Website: macys
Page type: billing-address
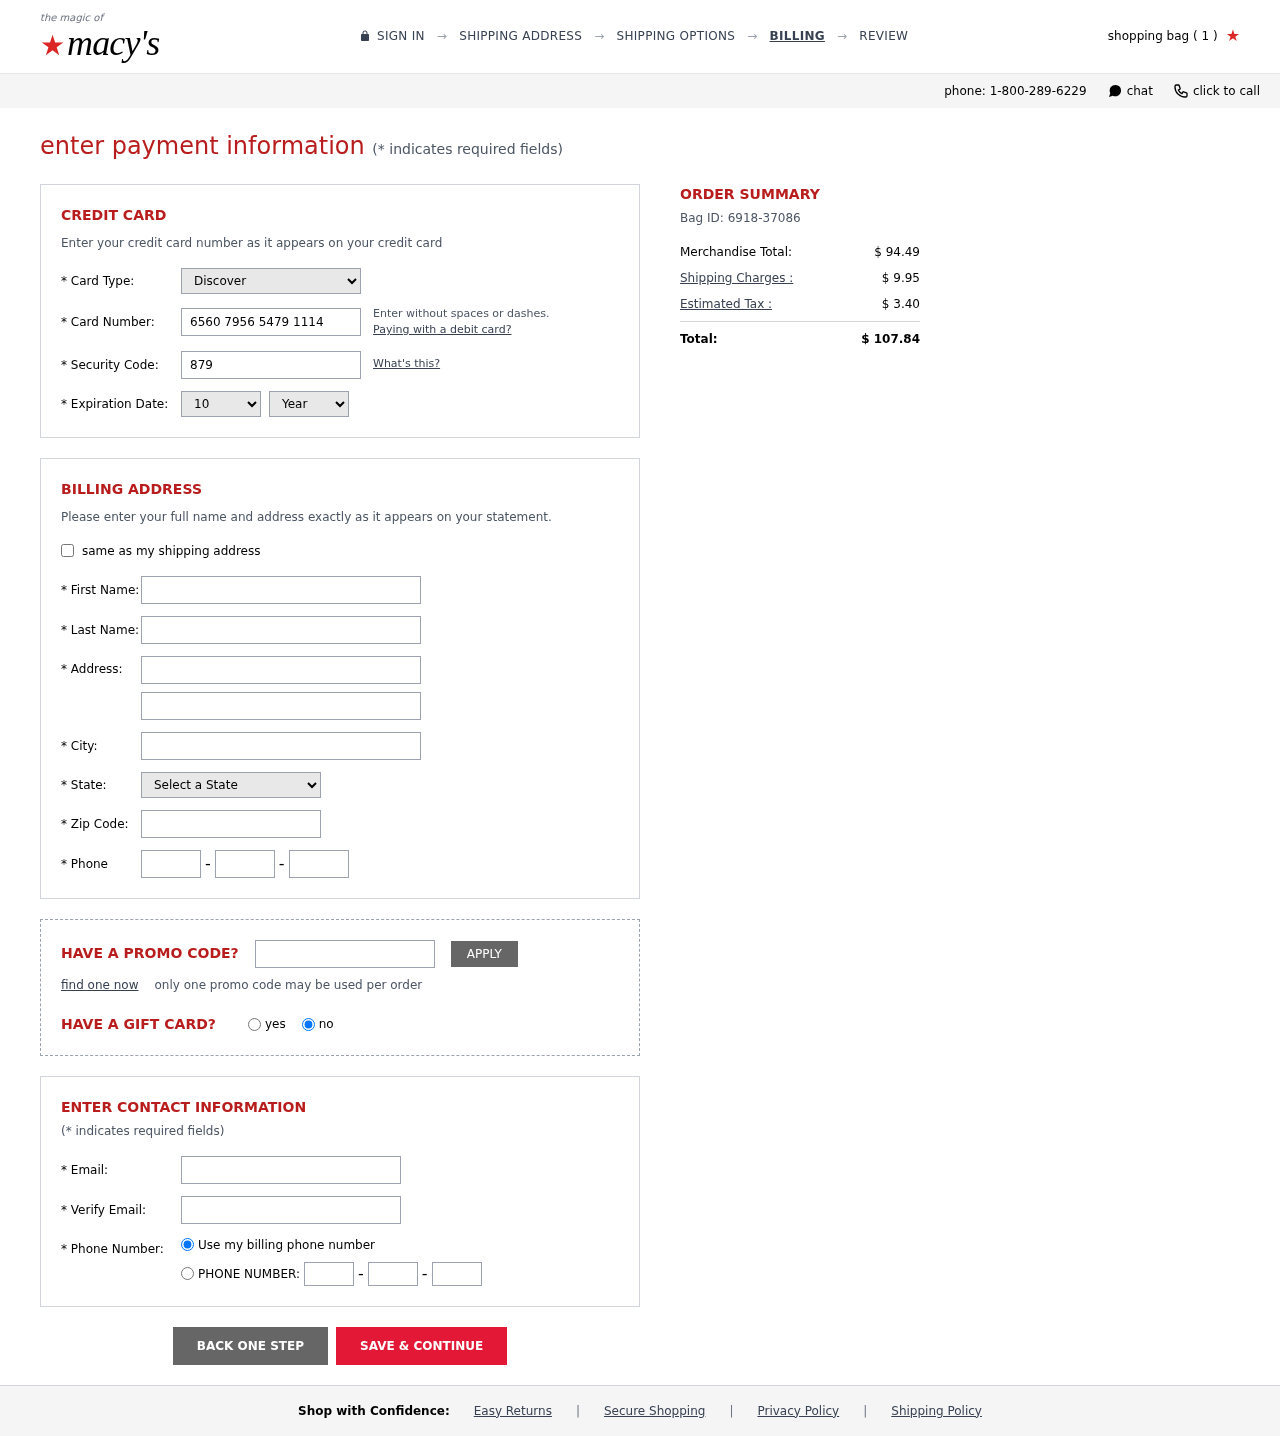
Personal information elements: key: PII_CARD_CVV
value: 879
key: PII_CARD_EXPIRY_MONTH
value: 10
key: PII_CARD_EXPIRY_YEAR
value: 30
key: PII_CARD_NUMBER
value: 6560 7956 5479 1114
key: PII_CARD_TYPE
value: Discover
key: PII_CITY
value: Ramosmouth
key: PII_EMAIL
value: bpugh@gmail.com
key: PII_FIRSTNAME
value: Benjamin
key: PII_LASTNAME
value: Pugh
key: PII_PHONE_AREA
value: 964
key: PII_PHONE_PREFIX
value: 415
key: PII_PHONE_SUFFIX
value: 8132
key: PII_POSTCODE
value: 23148
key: PII_STATE_ABBR
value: PR
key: PII_STREET
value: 7274 Clarke Stream Apt. 059
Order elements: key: ORDER_NUM_ITEMS
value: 1
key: ORDER_ID
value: Bag ID: 6918-37086
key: ORDER_SUBTOTAL
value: $ 94.49
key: ORDER_SHIPPING_COST
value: $ 9.95
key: ORDER_TAX
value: $ 3.40
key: ORDER_TOTAL
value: $ 107.84